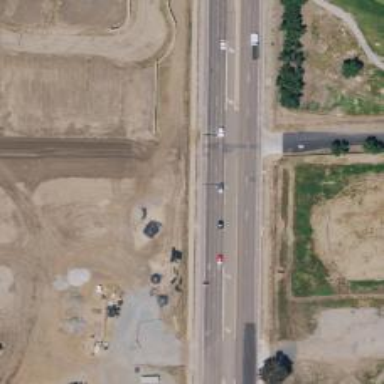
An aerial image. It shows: Primary highway.